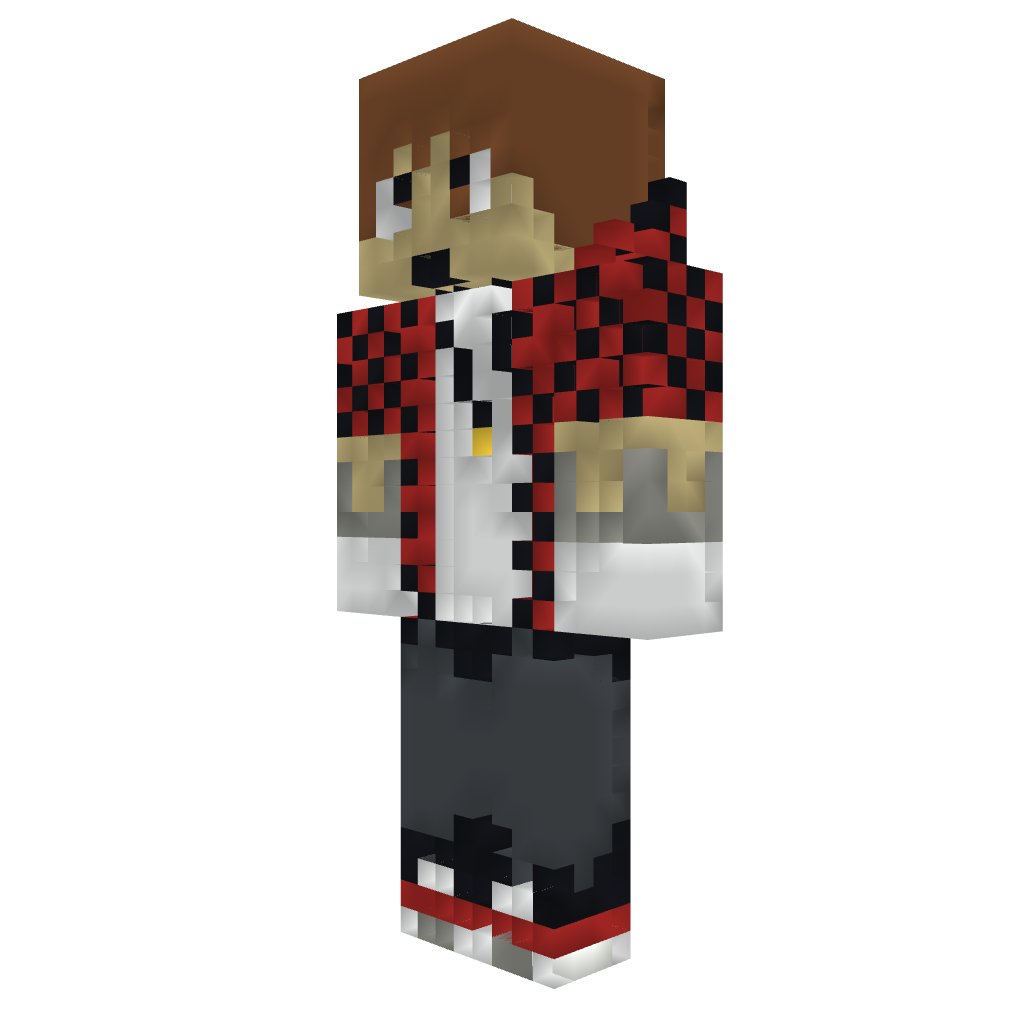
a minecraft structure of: BajanCanadian